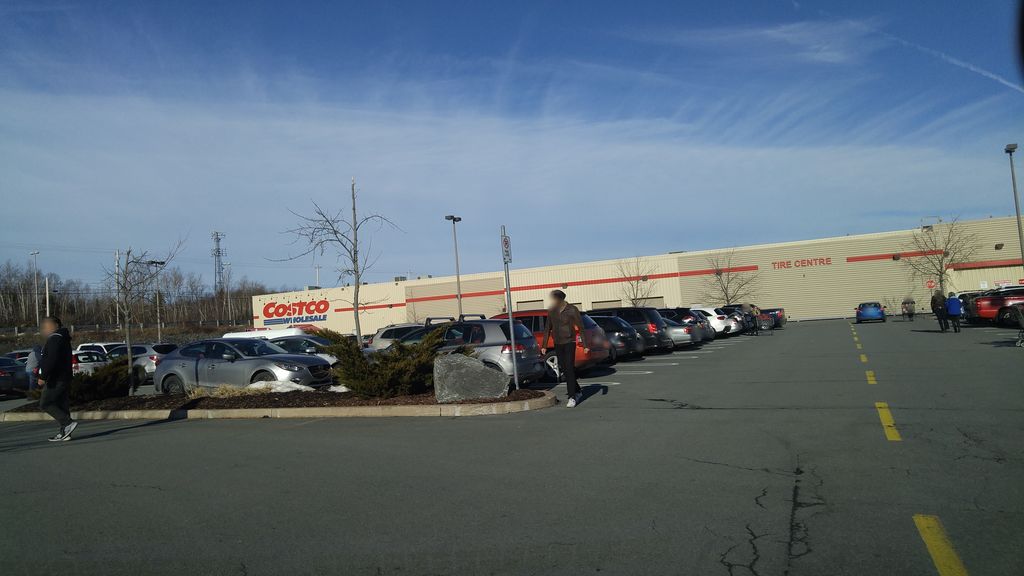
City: halifax